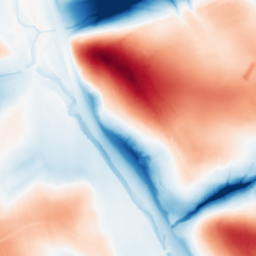
Category: classical
Decomposition family: gaussian_anisotropic
Decomposition parameters: sigma_x: 2
sigma_y: 50
Upsampling method: bicubic_3x
Upsampling parameters: scale: 3
Upsampling scale: 3